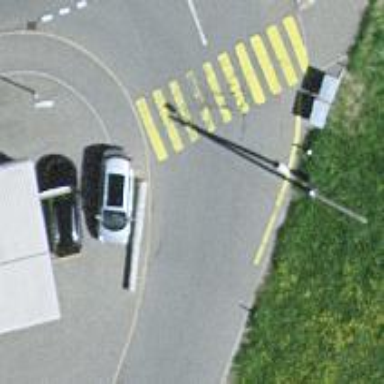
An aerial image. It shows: Bus stop with platform for public transport.